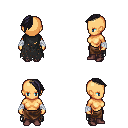
a pixel art fantasy rpg character, female body template, human, tanned skin, black tattered cape, robe skirt, raven long mohawk hairstyle, white cloth bandages, maroon shoes, four views (front, back, left, right), 2x2 character sprite sheet, small pixel art, hard edges, no anti-aliasing